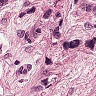
Metastatic tissue present: yes